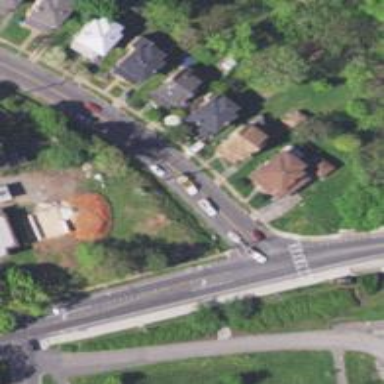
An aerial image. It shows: Unmarked road crossing.